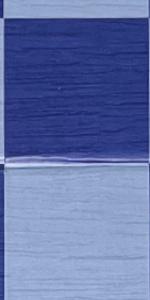
Label: Empty